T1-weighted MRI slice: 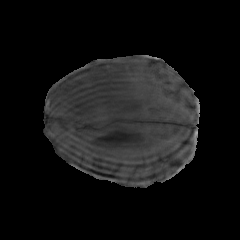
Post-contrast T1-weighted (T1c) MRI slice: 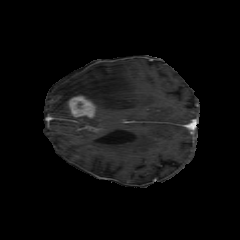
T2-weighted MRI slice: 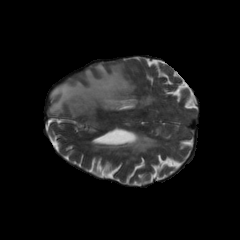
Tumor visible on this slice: yes